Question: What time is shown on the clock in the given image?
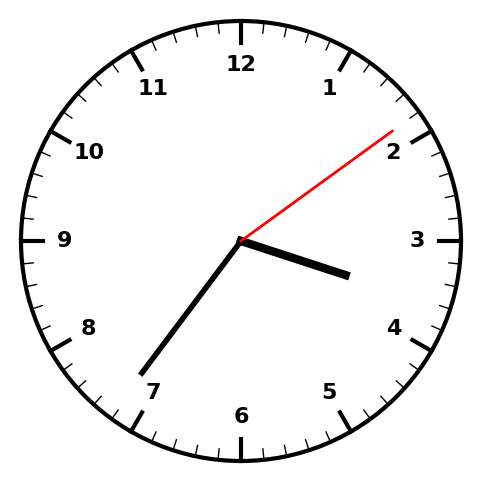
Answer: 03:36:09